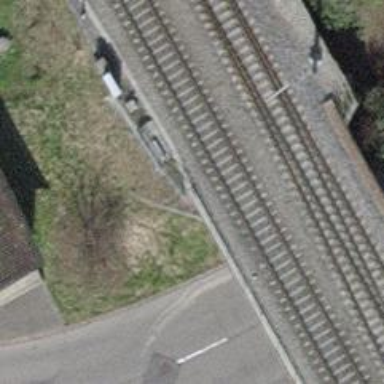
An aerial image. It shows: Railway track with contact line for electrification.